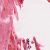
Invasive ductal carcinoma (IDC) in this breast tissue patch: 0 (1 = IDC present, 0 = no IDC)